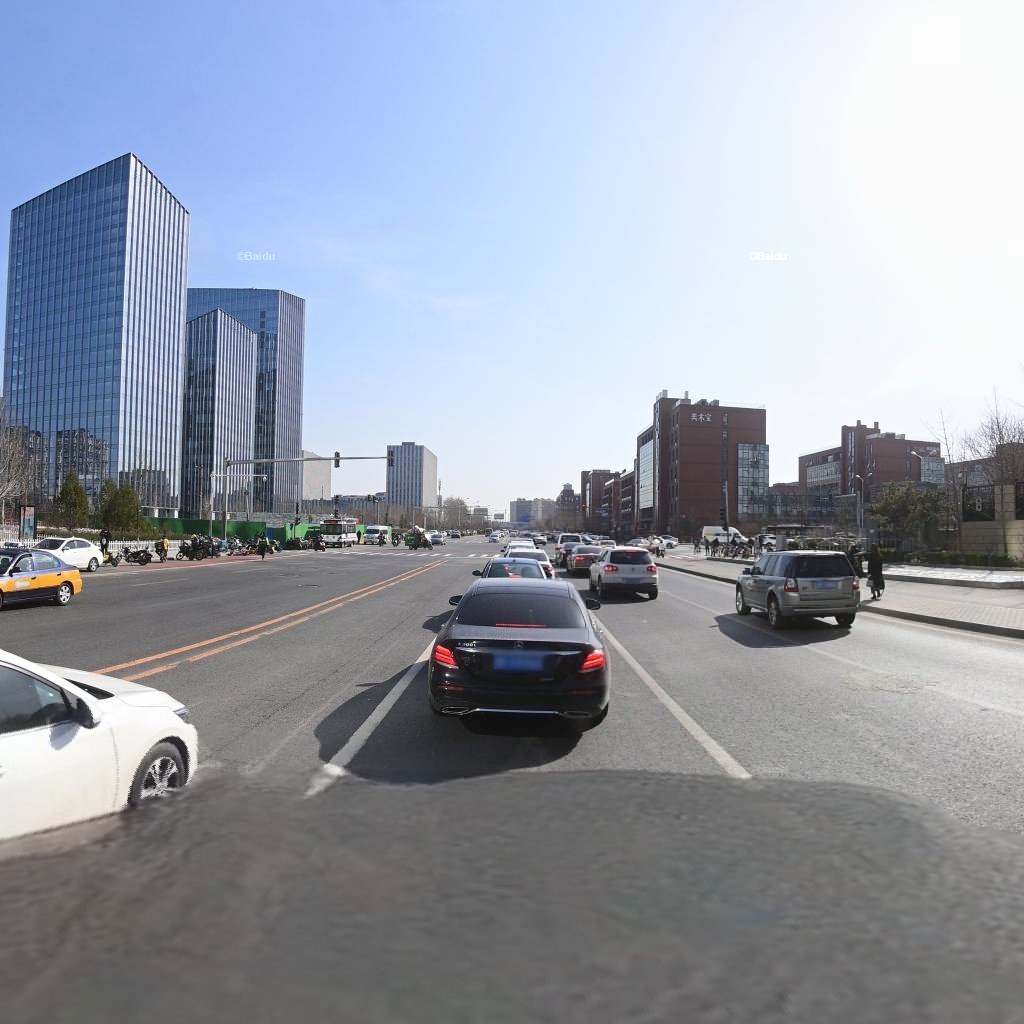
Region: Chaoyang
Road damage annotations: manhole cover, longitudinal crack